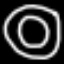
Label: donut